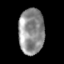
Tissue: skin
Cell type: Epithelial cells
Senescence score: 0.9043
Nuclear area (px): 1143
Mean DAPI intensity: 143.898